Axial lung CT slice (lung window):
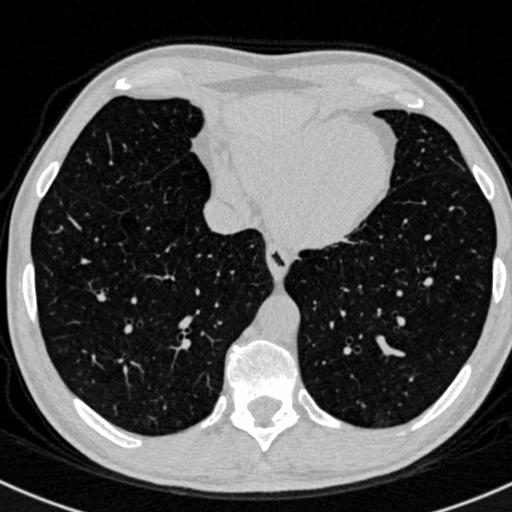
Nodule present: no